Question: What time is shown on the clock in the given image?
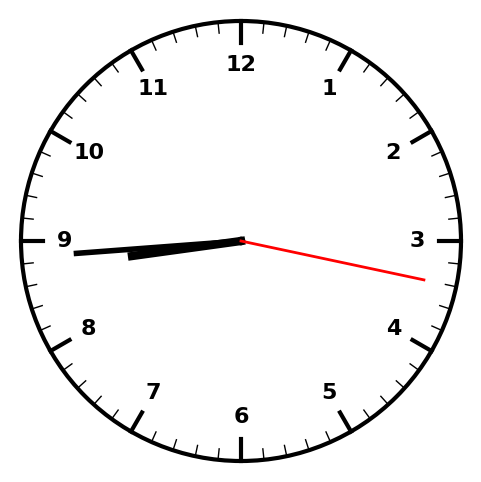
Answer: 08:44:17